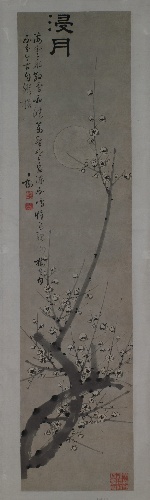
Title: 清　童鈺　浸月圖　軸|Drenched in Moonlight
Artist: Tong Yu
Artist bio: Chinese, 1721–1782
Date: 18th century
Object type: Hanging scroll
Classification: Paintings
Medium: Hanging scroll; ink on paper
Culture: China
Period: Qing dynasty (1644–1911)
Dimensions: Image: 49 5/8 x 11 3/4 in. (126 x 29.8 cm)
Department: Asian Art
Credit line: The Lin Yutang Family Collection, Gift of Hsiang Ju Lin, in memory of Taiyi Lin Lai, 2005
Accession year: 2005
Repository: Metropolitan Museum of Art, New York, NY
Tags: Moon|Flowers